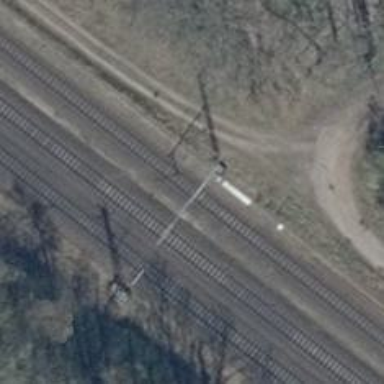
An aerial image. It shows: Electrified rail siding with contact line.